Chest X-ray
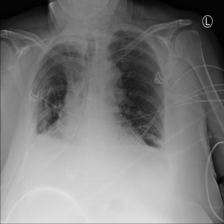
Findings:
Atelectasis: positive
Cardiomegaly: negative
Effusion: negative
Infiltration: negative
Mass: negative
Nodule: negative
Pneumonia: negative
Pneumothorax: negative
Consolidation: negative
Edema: negative
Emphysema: negative
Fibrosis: negative
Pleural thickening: negative
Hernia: negative